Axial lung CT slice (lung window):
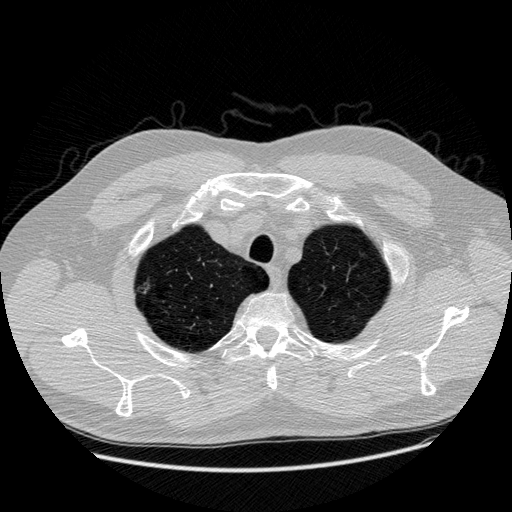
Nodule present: yes
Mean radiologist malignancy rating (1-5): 3